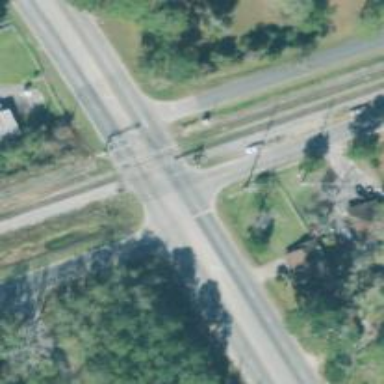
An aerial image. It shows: Stop road.